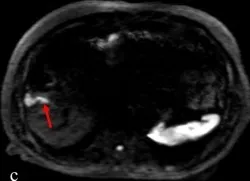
Preoperative images. . C) MR imaging diffusion-weighted image. . Glisson's pedicle infiltration (arrow) was suspected on the basis of these images.
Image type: radiology (mri)